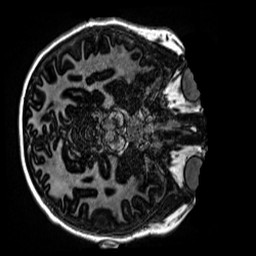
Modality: MP2RAGE
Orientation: axial
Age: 12
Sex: male
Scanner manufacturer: siemens
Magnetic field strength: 3 T
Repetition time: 4 s
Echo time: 0.00299 s